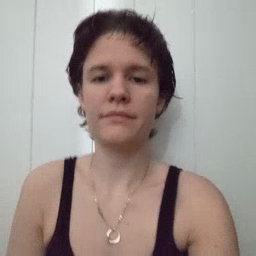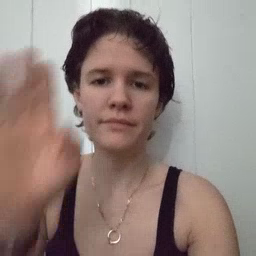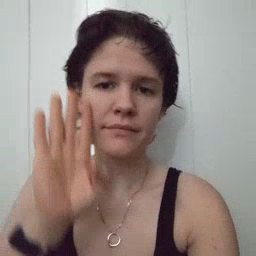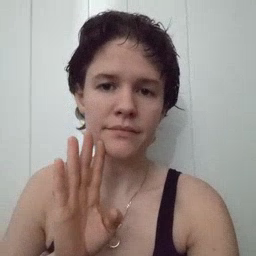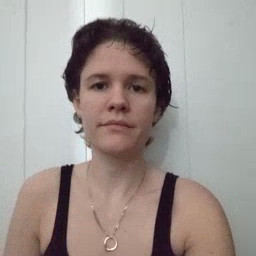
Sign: brown